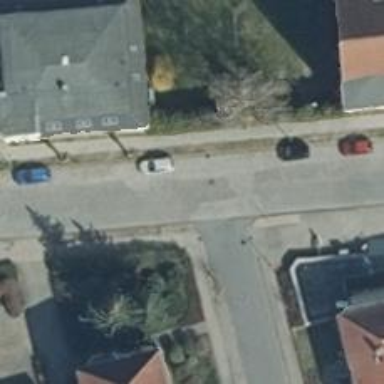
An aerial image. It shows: Paved footway.